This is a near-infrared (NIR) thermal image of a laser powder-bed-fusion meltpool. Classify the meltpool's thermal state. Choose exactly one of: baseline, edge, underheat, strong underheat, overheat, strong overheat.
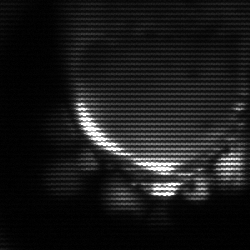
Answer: edge